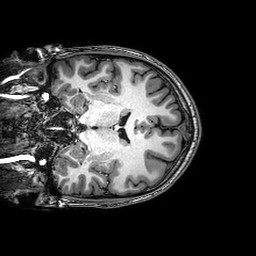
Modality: T1w
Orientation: coronal
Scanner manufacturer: philips
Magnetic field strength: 3 T
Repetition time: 0.008319 s
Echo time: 0.00383 s